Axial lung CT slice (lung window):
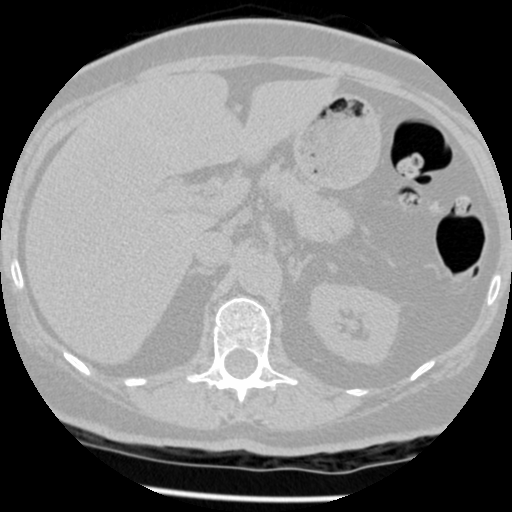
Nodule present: no